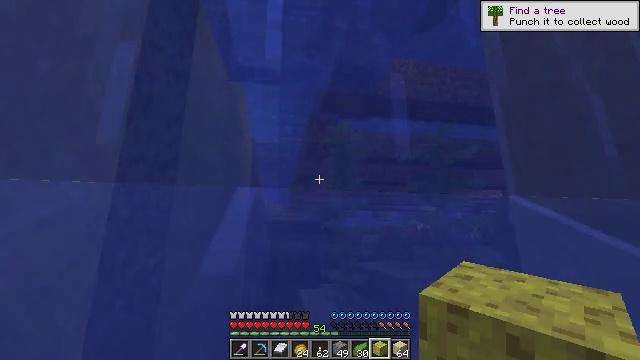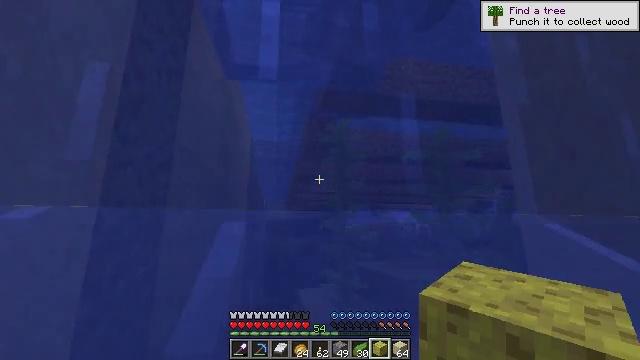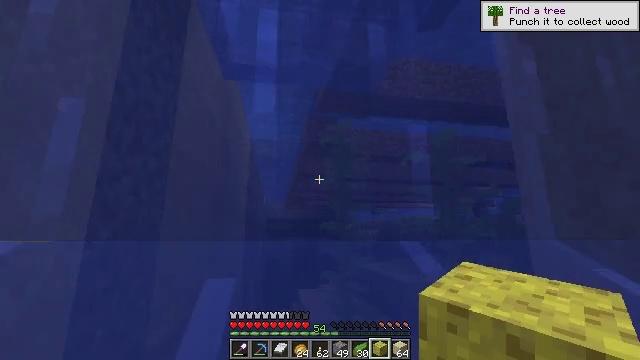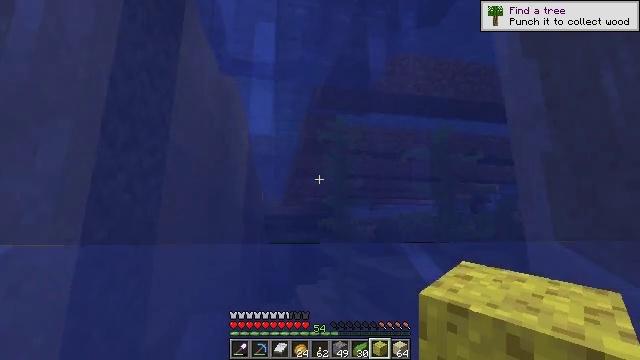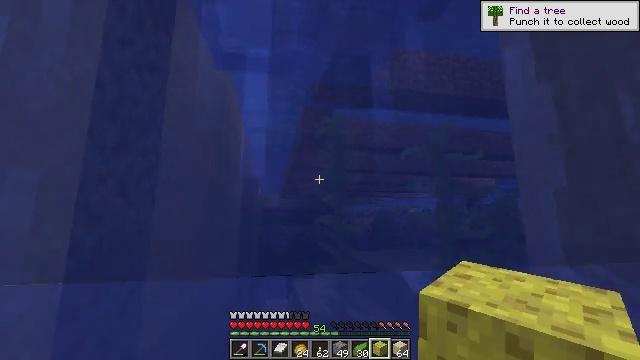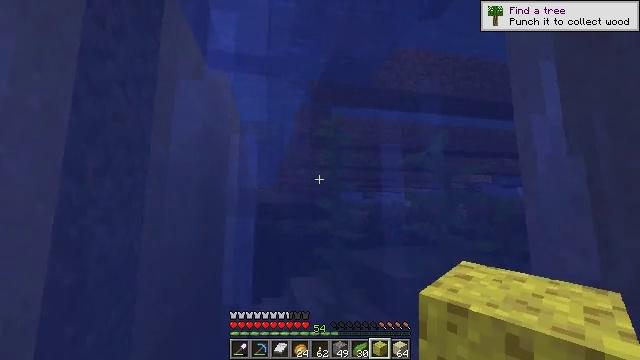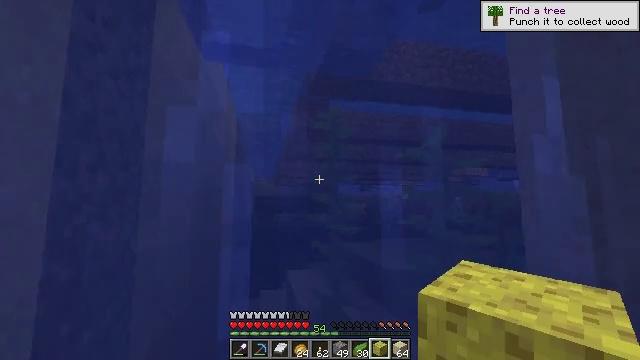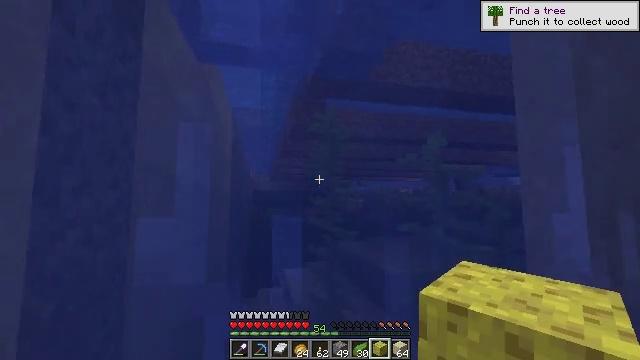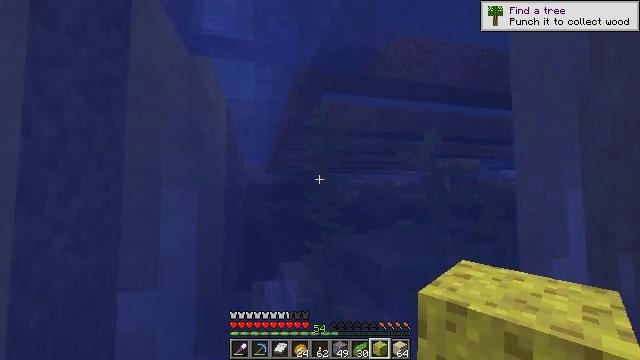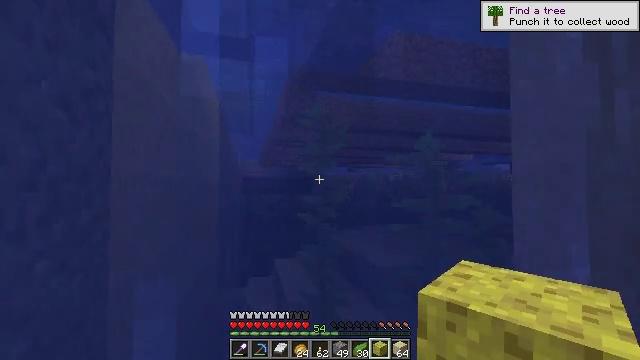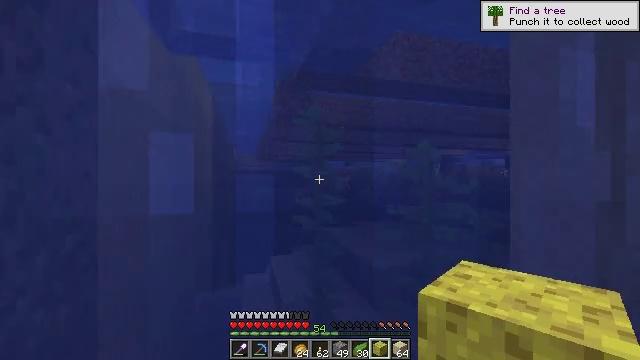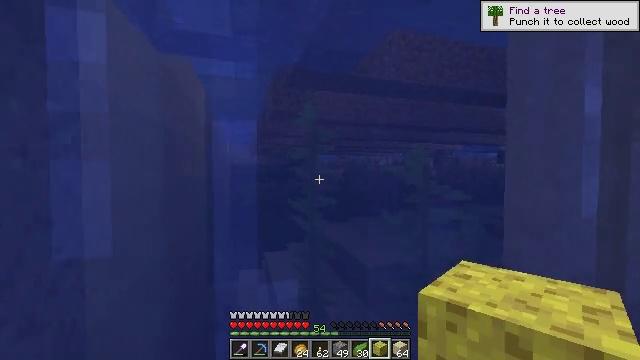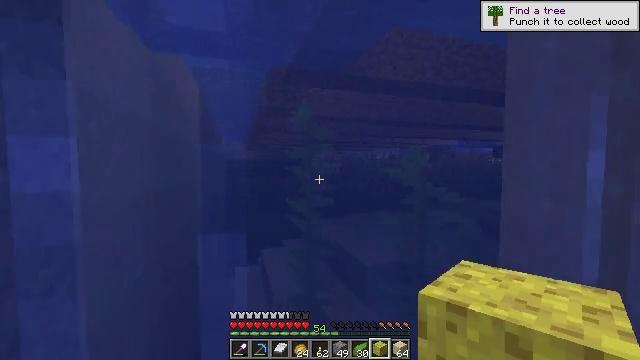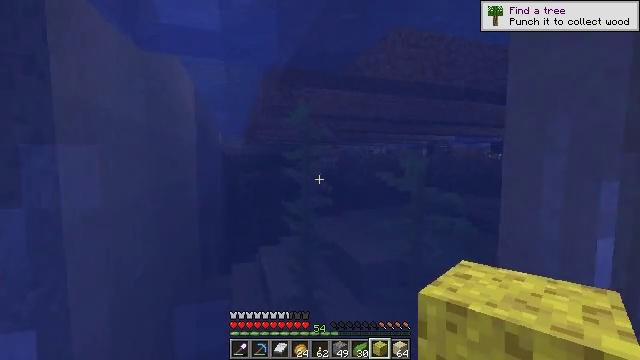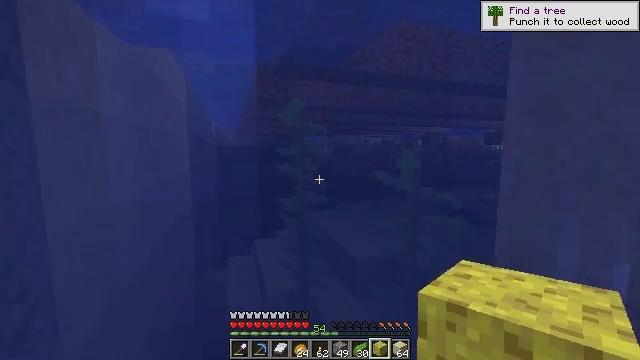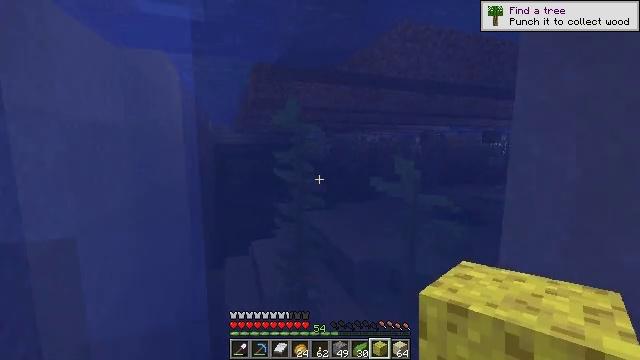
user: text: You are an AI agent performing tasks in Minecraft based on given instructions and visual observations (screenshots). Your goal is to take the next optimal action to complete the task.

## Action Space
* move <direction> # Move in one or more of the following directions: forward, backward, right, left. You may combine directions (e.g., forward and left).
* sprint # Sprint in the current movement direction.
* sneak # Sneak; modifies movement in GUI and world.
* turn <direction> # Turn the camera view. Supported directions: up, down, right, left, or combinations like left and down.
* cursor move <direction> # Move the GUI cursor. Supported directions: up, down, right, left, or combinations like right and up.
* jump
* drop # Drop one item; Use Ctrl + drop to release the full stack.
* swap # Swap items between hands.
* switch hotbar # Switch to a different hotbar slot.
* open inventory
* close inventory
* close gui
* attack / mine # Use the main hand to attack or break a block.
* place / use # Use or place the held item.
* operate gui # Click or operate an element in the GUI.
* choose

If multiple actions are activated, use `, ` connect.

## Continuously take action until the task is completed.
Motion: motion action
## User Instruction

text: Gather a wet sponge from the ocean.
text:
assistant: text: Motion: move forward, jump
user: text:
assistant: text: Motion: move forward, jump
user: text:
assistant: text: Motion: move forward, jump
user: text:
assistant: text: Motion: move forward, turn down, jump
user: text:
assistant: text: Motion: move forward, turn down, jump
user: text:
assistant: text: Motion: move forward, turn down, jump
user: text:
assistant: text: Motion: move forward, turn down, jump
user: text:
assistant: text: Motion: move forward, turn right and down, jump
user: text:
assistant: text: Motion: move forward, turn right and down, jump
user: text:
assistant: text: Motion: move forward, turn down, jump
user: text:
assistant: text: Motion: move forward, turn right and down, jump
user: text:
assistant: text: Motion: move forward, turn down, jump
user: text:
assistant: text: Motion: move forward, turn down, jump
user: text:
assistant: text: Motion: move forward, turn right and down, jump
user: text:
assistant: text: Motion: move forward, jump
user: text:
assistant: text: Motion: move forward, jump
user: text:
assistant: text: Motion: move forward, jump
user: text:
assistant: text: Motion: move forward, jump
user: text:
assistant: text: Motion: move forward, jump
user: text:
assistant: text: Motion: move forward, jump
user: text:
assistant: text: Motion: move forward, jump
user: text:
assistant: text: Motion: move forward, jump
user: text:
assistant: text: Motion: move forward, jump
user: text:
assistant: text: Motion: move forward, jump
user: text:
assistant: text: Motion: move forward, jump
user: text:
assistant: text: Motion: move forward, turn left and up
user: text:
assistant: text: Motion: move forward, turn left and up
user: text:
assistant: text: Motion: move forward, turn left and up
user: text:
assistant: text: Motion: move forward, turn left and up
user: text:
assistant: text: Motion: move forward, turn left and up